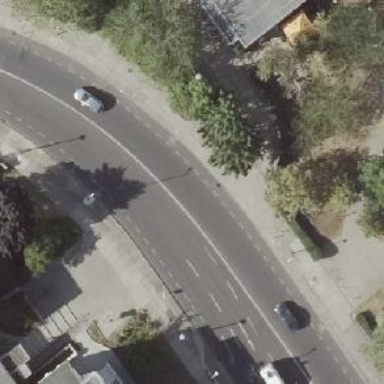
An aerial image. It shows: Tertiary road with asphalt surface. It has separate sidewalks on both sides and lane markings for cycle lanes on both sides.